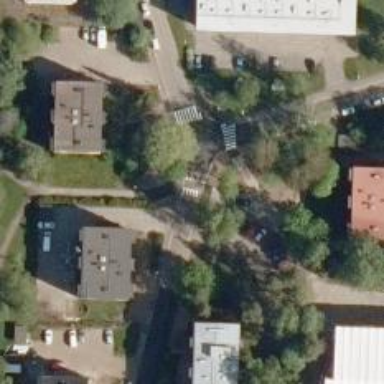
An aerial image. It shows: Asphalt cycleway with crossing.